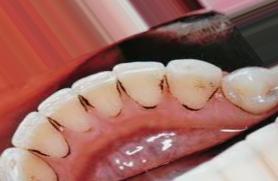
Condition: Tooth Discoloration